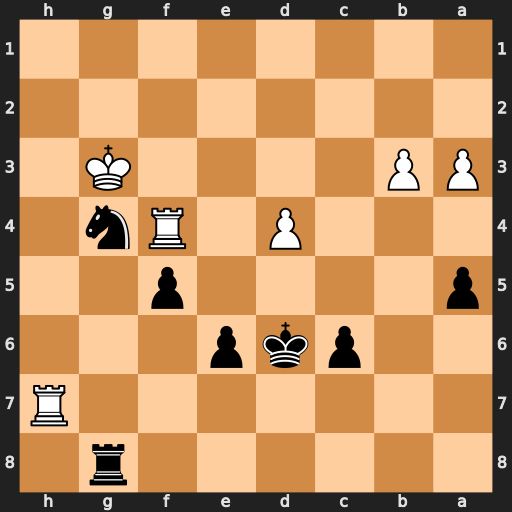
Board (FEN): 6r1/7R/2pkp3/p4p2/3P1Rn1/PP4K1/8/8
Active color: b
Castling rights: -
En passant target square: -
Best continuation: Nf6+ Kf2 Nxh7